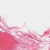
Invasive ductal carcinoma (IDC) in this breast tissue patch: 0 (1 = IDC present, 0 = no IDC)